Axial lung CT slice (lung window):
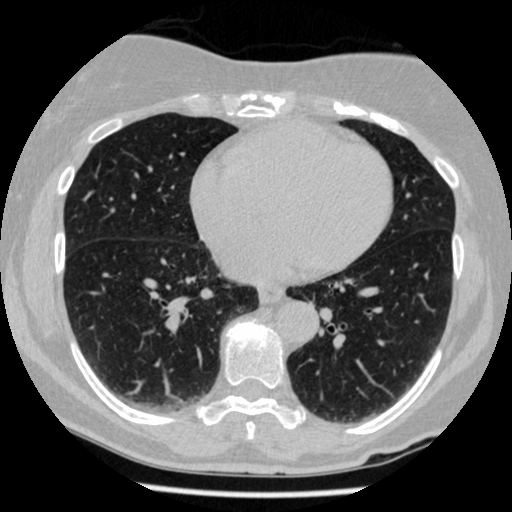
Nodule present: no